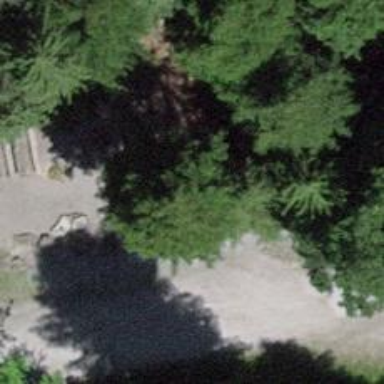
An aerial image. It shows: Picnic site with barbecue facilities available.